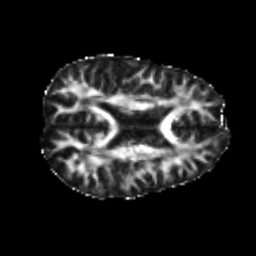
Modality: FA
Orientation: axial
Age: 22
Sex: male
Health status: healthy
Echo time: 0.074 s